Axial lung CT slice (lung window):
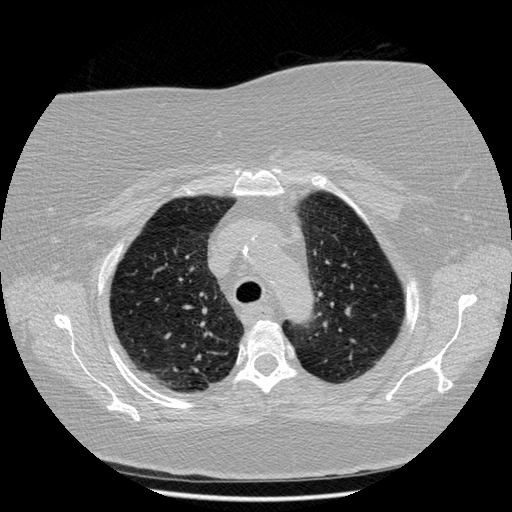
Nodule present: no